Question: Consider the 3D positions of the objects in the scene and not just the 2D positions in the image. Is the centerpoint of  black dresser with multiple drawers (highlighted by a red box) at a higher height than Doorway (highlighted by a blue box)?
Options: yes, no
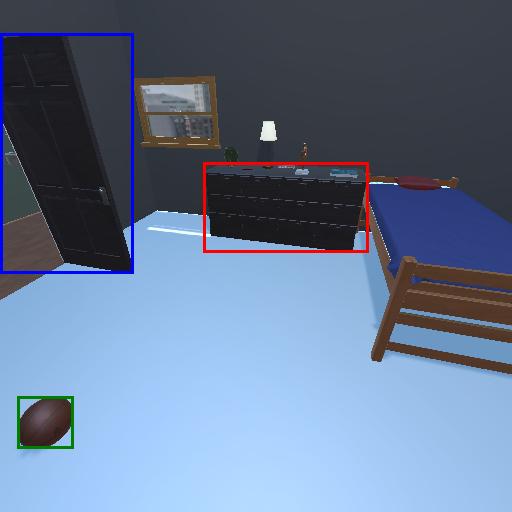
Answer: yes